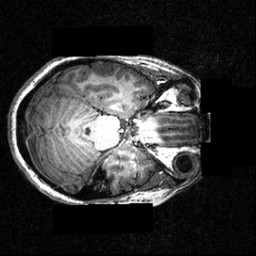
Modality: T1w
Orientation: axial
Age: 24
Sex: female
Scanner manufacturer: siemens
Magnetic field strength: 3.951 T
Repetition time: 1.5 s
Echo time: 0.00335 s